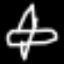
Label: airplane